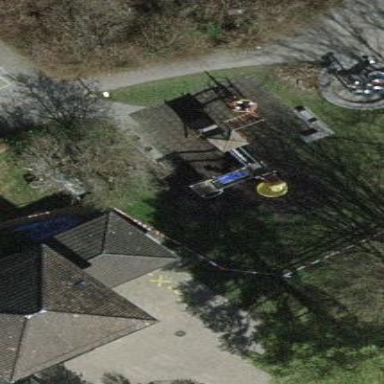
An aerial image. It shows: Playground area for leisure land.